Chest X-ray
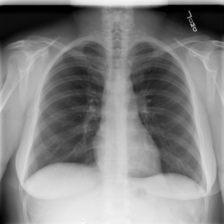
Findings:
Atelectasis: negative
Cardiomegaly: negative
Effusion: negative
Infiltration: negative
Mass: negative
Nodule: negative
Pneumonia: negative
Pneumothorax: negative
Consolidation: negative
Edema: negative
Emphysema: negative
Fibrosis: negative
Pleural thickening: negative
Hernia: negative